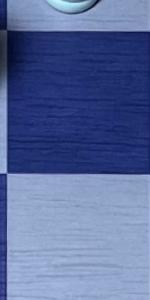
Label: Empty